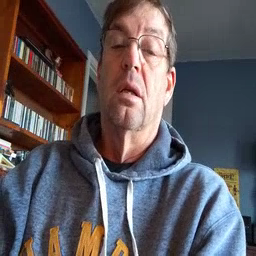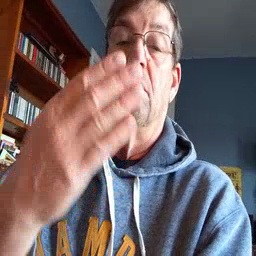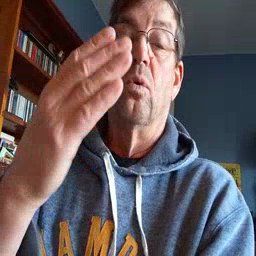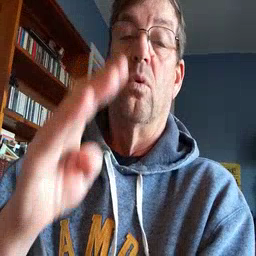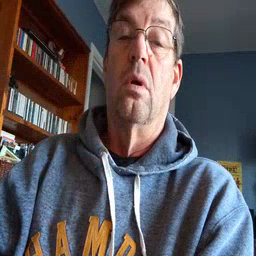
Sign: blue